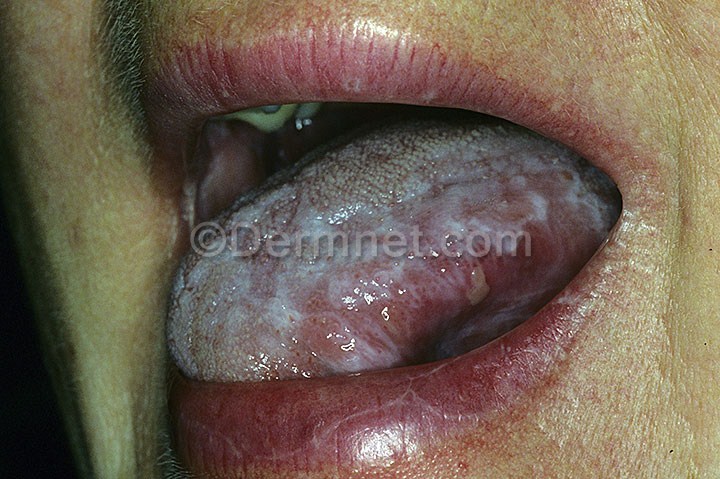
Disease: Psoriasis pictures Lichen Planus and related diseases